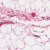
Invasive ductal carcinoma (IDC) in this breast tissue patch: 0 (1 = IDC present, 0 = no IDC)